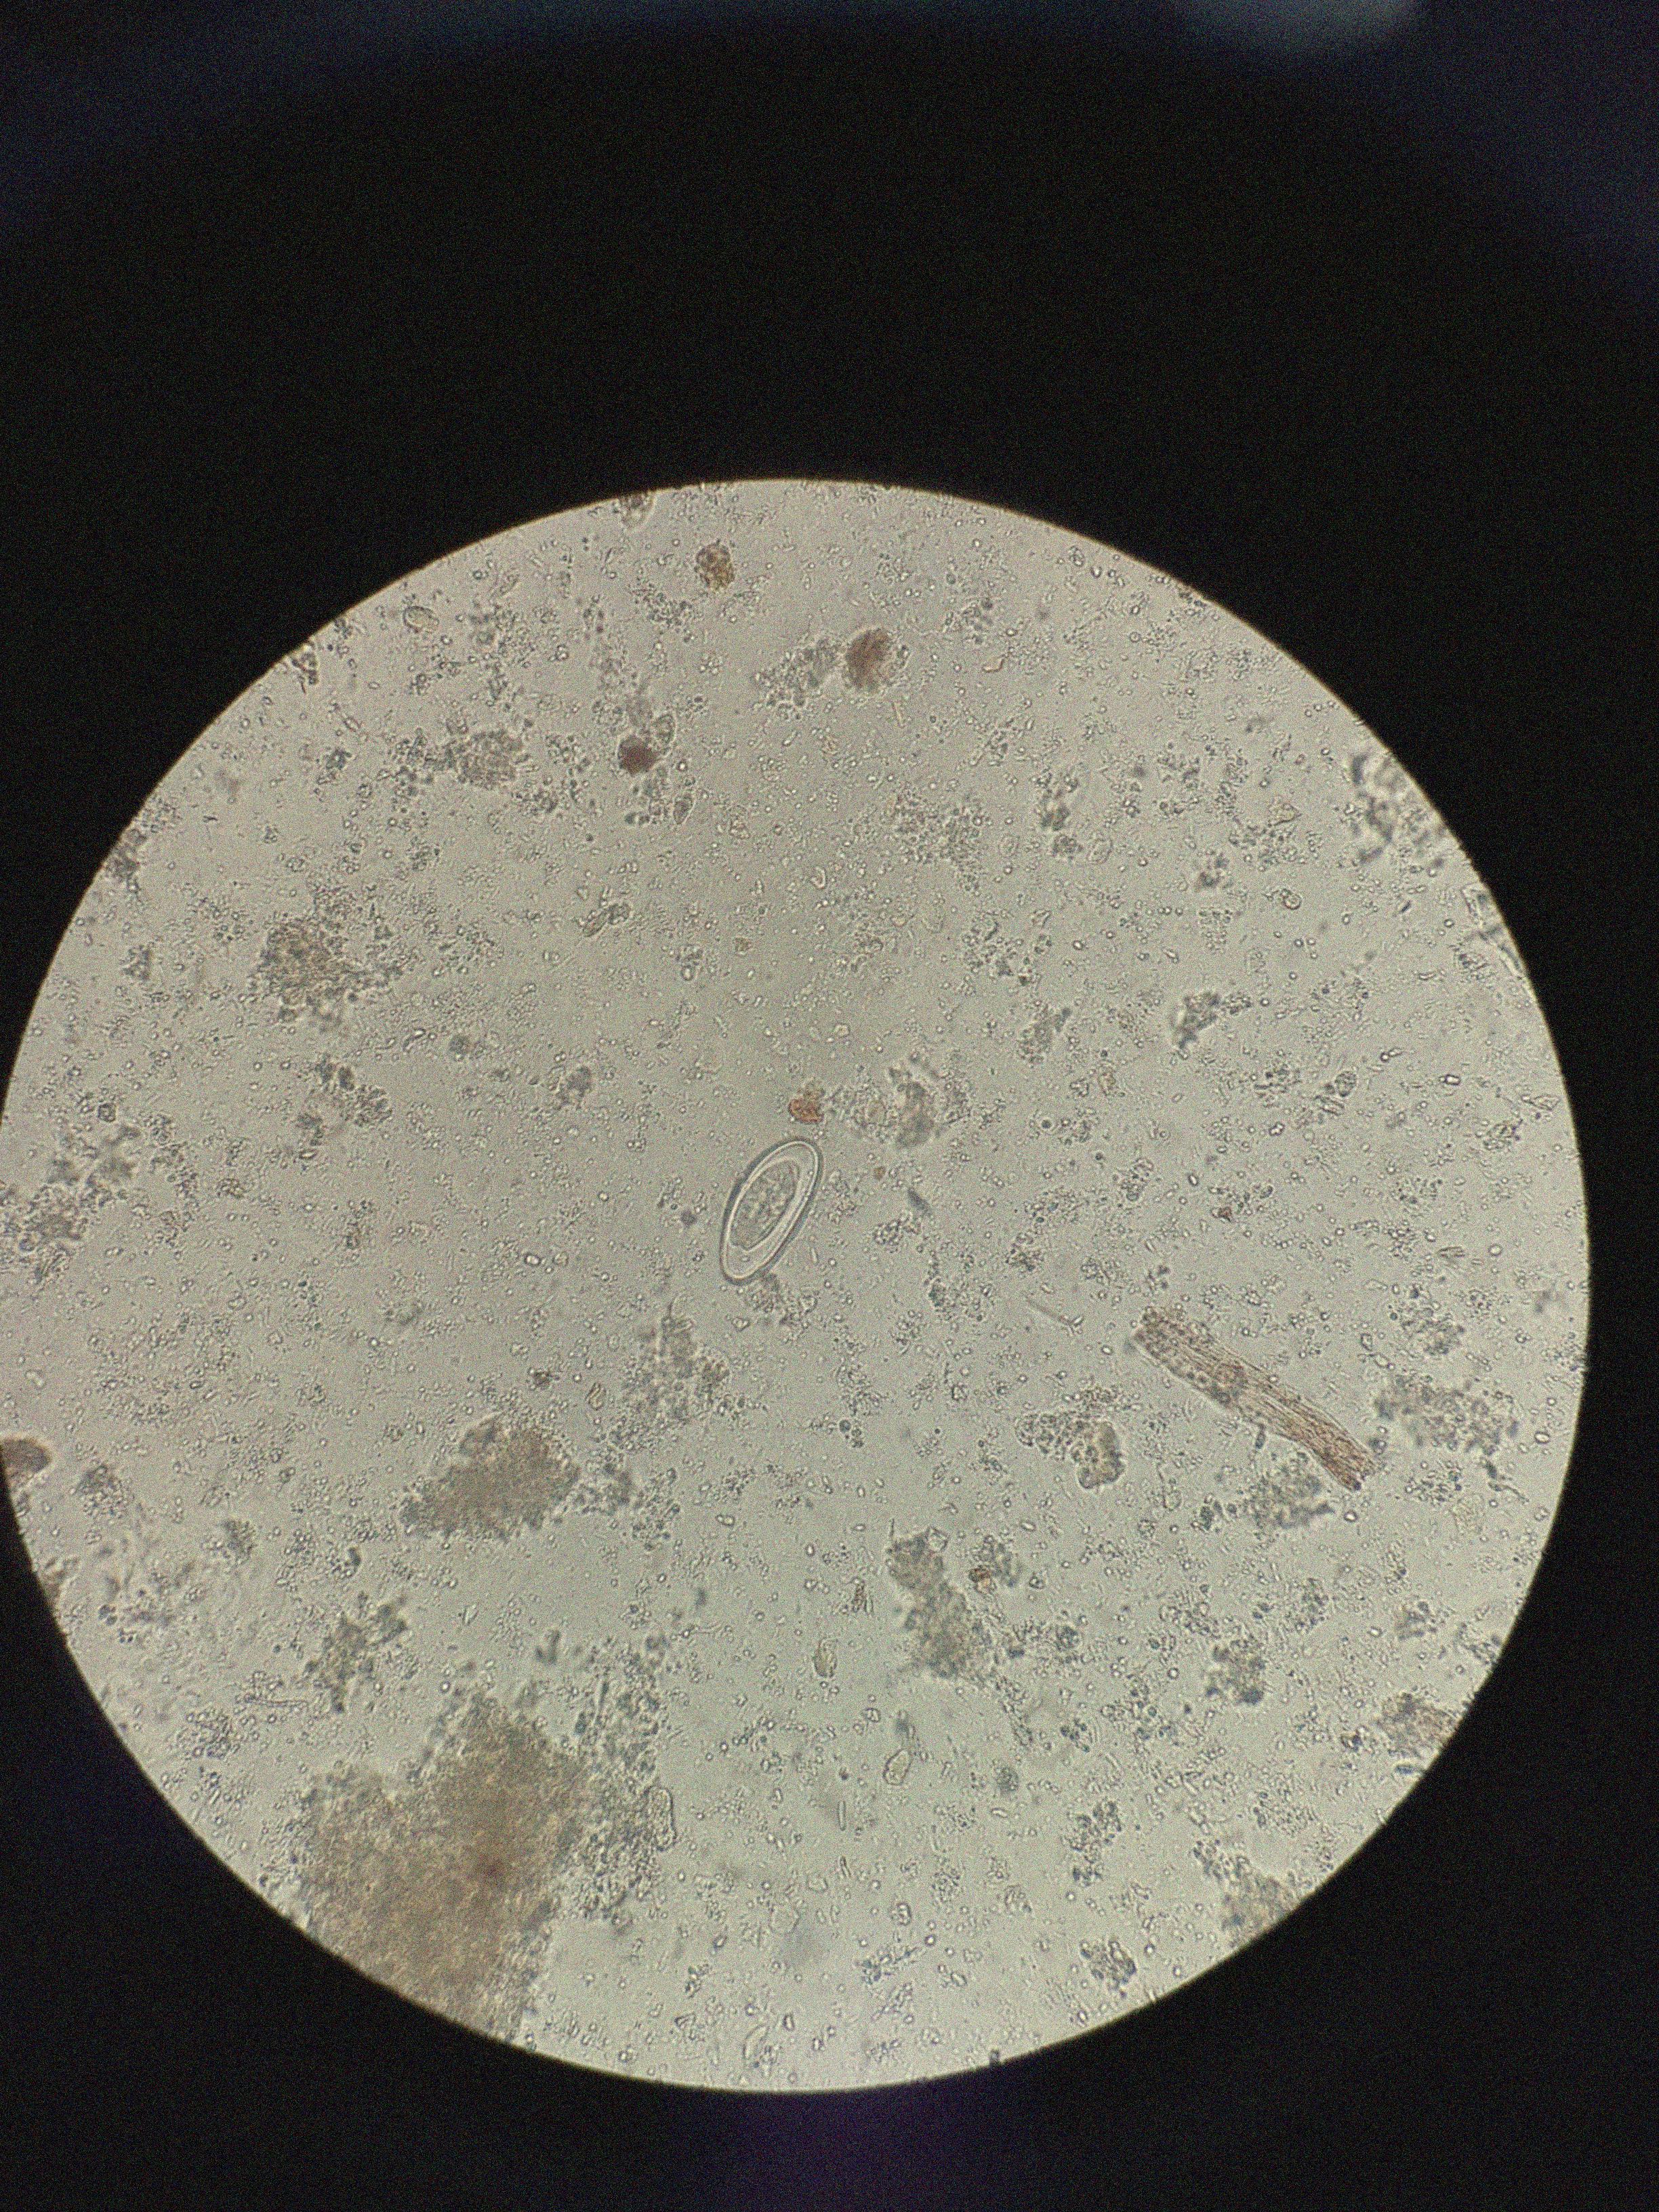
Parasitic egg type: Enterobius vermicularis